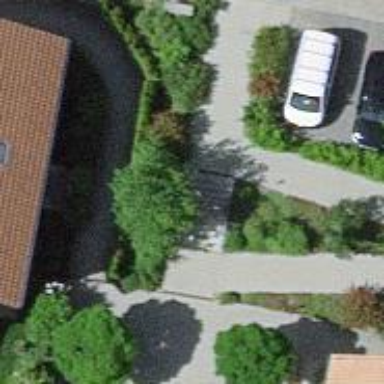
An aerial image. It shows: Road with steps.